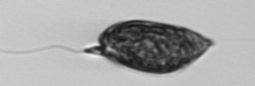
Label: Prorocentrum_micans